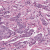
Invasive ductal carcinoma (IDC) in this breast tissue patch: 1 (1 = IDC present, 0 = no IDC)